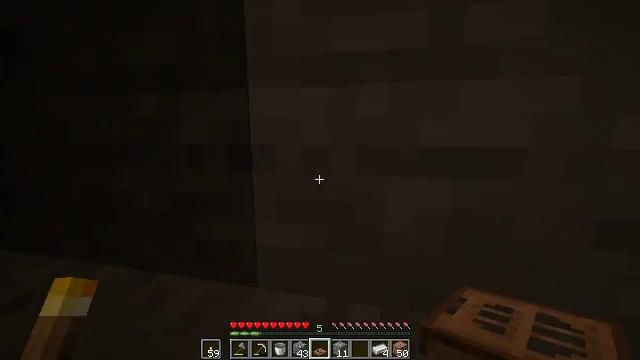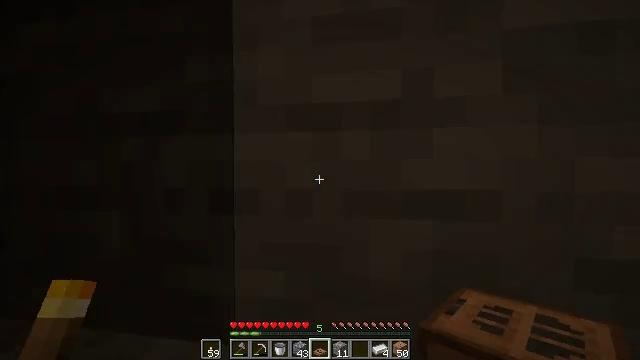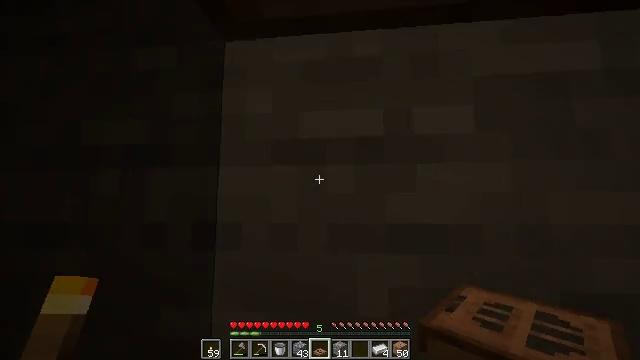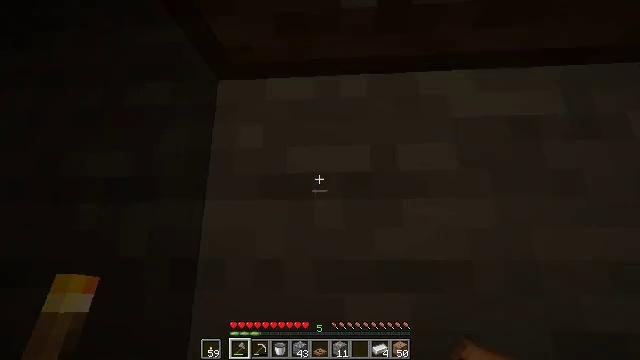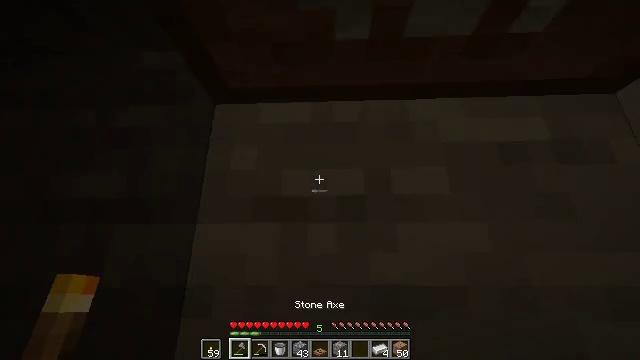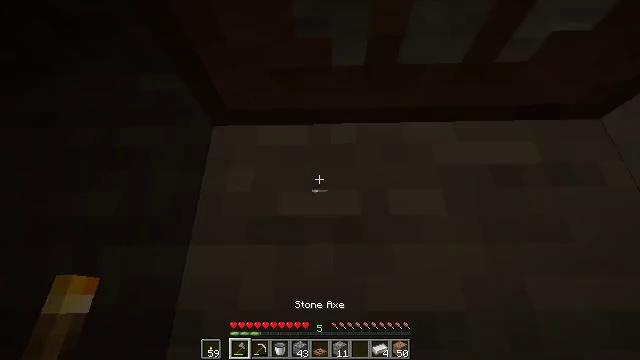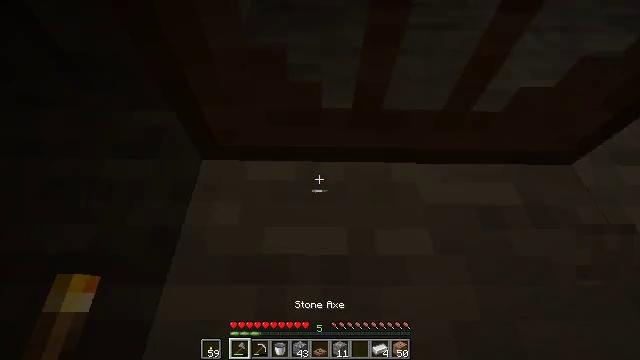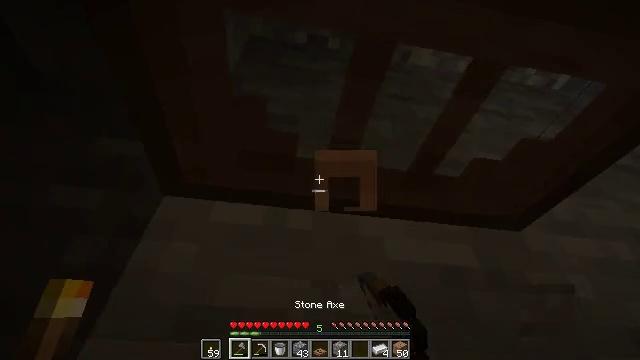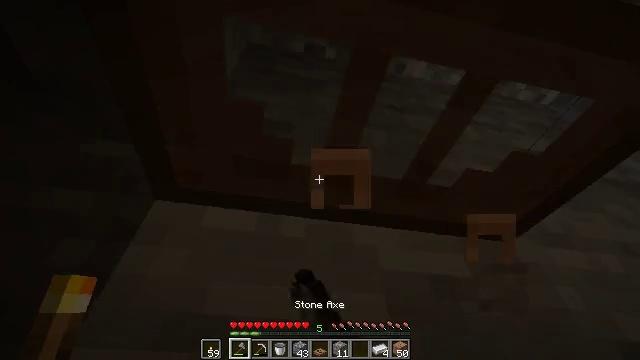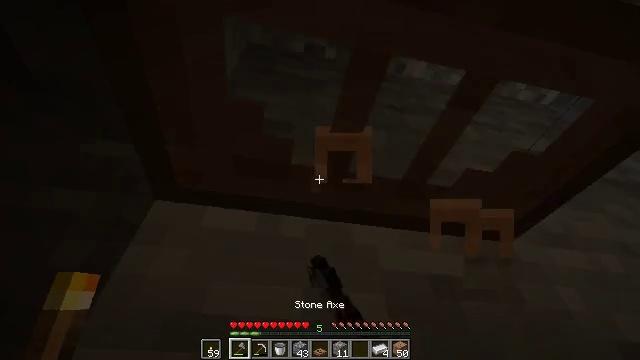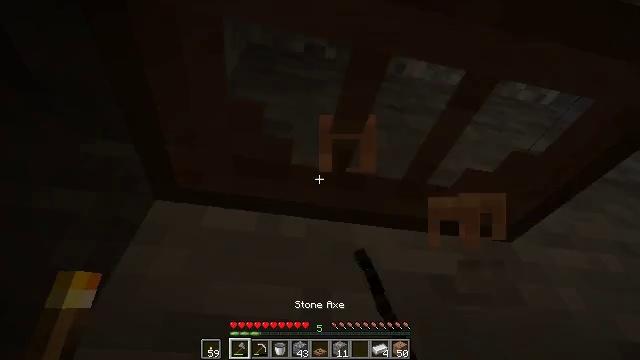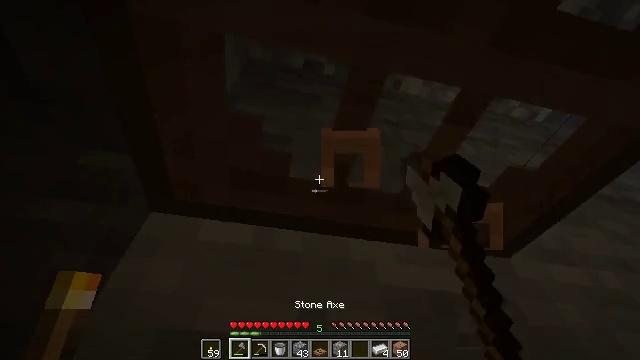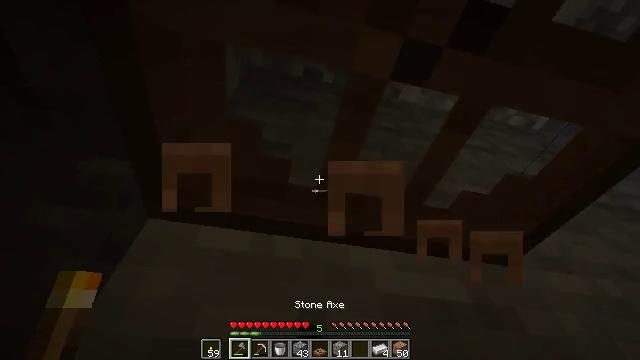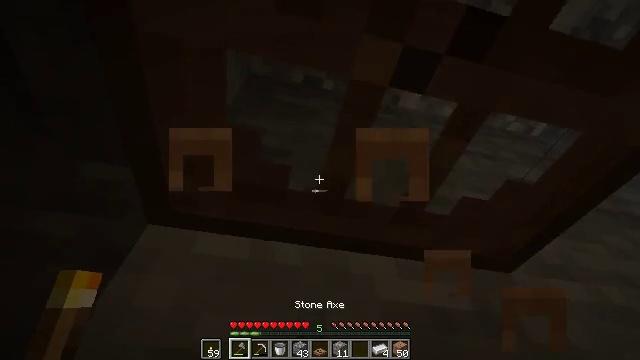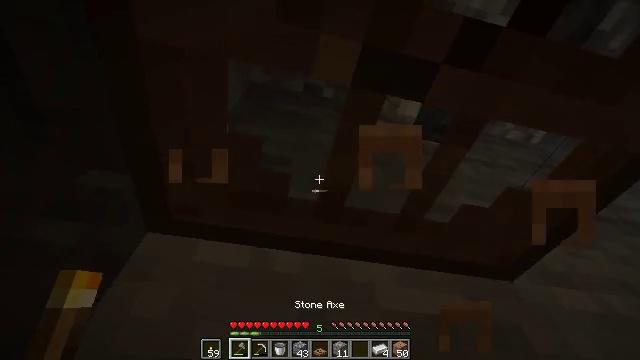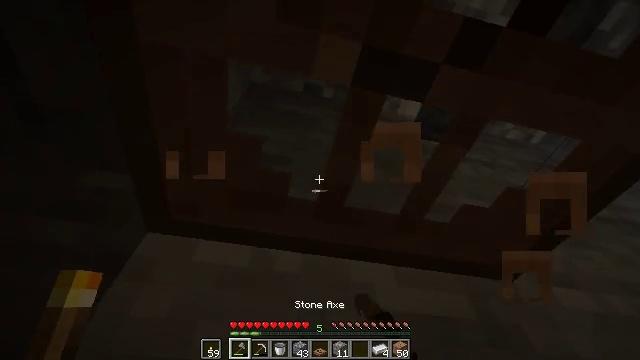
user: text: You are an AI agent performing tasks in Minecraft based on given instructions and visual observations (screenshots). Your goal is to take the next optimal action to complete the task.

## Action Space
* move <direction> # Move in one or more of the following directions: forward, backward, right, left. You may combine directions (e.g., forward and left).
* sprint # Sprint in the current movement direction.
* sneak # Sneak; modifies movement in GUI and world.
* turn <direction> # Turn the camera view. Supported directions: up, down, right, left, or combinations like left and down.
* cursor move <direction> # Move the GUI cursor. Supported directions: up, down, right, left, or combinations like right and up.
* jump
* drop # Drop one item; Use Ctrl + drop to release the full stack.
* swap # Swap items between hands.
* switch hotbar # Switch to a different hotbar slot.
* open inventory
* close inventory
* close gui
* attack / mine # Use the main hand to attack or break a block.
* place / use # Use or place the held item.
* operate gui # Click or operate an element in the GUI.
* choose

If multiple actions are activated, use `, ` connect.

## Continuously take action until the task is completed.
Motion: motion action
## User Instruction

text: Gather the jungle trapdoor by mining it.
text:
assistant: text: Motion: turn right and up
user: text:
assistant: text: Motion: turn right and up
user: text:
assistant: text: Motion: turn right and up, switch to hotbar 1
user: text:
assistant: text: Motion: turn right and up, switch to hotbar 1
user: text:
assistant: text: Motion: turn up, switch to hotbar 1
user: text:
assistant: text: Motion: turn right and up, attack / mine
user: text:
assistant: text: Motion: turn right and up, attack / mine
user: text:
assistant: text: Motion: turn right and up, attack / mine
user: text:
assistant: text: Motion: attack / mine
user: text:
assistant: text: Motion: attack / mine
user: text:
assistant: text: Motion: turn up, attack / mine
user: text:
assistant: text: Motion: turn up, attack / mine
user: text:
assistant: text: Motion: turn up, attack / mine
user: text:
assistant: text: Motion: turn up, attack / mine
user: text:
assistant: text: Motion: attack / mine
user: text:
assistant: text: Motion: turn up, attack / mine
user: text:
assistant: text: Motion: turn left and up, attack / mine
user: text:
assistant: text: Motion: turn left and up, attack / mine
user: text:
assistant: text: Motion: attack / mine
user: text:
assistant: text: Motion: move left, attack / mine
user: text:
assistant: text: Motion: move left, attack / mine
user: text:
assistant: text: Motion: move left, attack / mine
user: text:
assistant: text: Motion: move left, turn right, attack / mine
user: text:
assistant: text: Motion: turn right, attack / mine
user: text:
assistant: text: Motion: turn right and down, attack / mine
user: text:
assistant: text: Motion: turn right, attack / mine
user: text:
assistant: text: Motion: attack / mine
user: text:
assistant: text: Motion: attack / mine
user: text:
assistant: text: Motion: attack / mine
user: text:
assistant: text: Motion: attack / mine